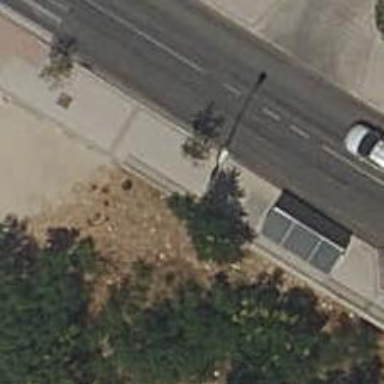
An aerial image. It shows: Bus stop with platform for public transport.